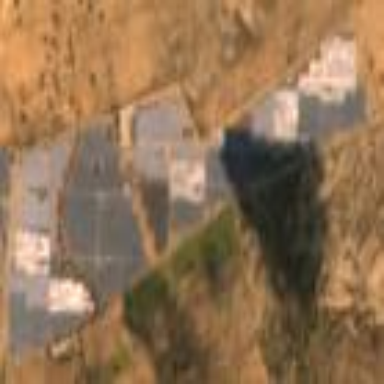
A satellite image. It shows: Wall surrounding solar power plant with photovoltaic panels generating electricity.